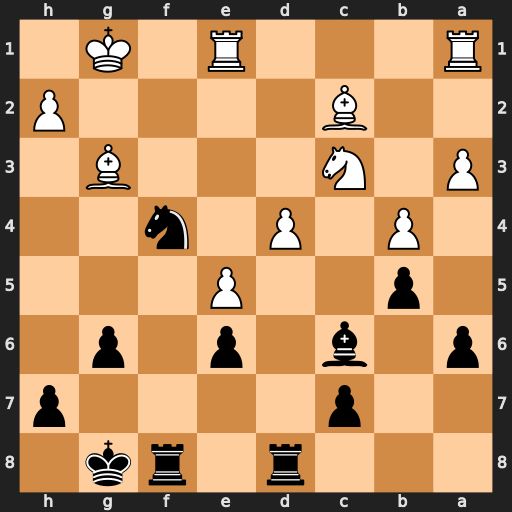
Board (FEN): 3r1rk1/2p4p/p1b1p1p1/1p2P3/1P1P1n2/P1N3B1/2B4P/R3R1K1
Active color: b
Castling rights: -
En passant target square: -
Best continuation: Nh3#